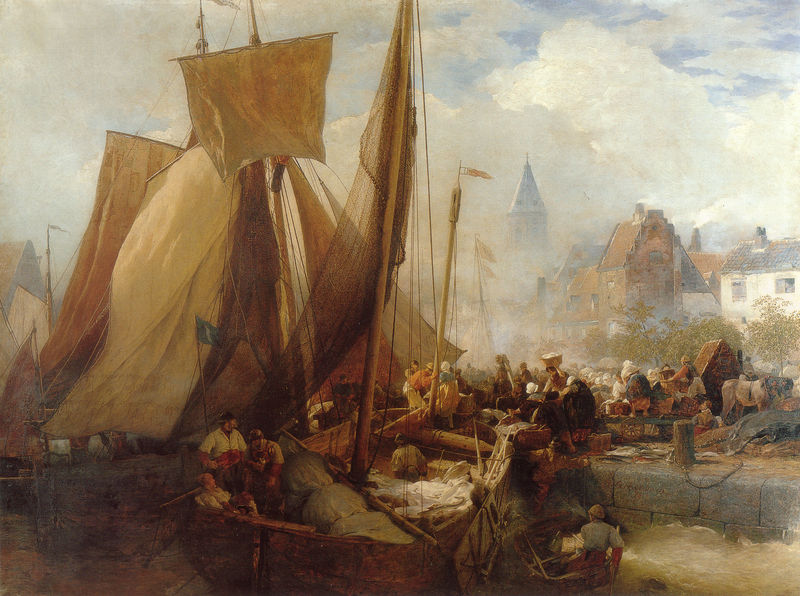
Titel: Fischmarkt in Ostende
Künstler: Andreas Achenbach
Standort: Düsseldorf
Institution: Kunstmuseum Düsseldorf im Ehrenhof
Schlagwörter: blau, gemälde, himmel, mann, meer, schatten, wasser, weiß, wolken, bäume, frauen, gelb, kirchturm, landschaft, menschen, ocker, see, stadt, ufer, braun, bunt, fenster, frankreich, frau, grau, hell, licht, männer, orange, schwarz, szene, dach, gebäude, haus, rot, tuch, wolke, ansammlung, beige, haube, leute, malerei, masse, menge, meschen, andrang, kappen, barock, mensch, spitze, stein, steine, holland, niederlande, öl, häuser, wind, kirche, rauch, sonne, realismus, händler, personen, theater, rosa, boot, boote, genre, handel, kamin, kamine, pferd, pferde, ruder, turm, bewegt, bewölkt, gischt, schiff, schiffe, segel, segelboot, segelschiffe, sommer, strand, wellen, fahnen, ort, fahne, fischer, flagge, mast, segelschiff, bündel, gepäck, kette, dorf, dächer, mauer, ziegel, dunst, nebel, tag, kutsche, markt, arbeiter, hafen, ladung, wagen, anleger, kai, kaimauer, masten, quai, ölgemälde, atlantik, dampf, querformat, seemann, seemänner, seile, tau, turner, ruderboot, anlegen, segelboote, taue, pfosten, segeln, segler, ortschaft, verkauf, fracht, seil, wolkig, getümmel, menschenmasse, hauben, menschenmenge, ritter, wimpel, regatta, mauern, eroberung, sfumato, flaggen, kapitän, matrosen, anker, ankunft, aufbruch, anlegestelle, tuche, ablegen, ware, hafenstadt, da vinci, vorsegel, beiboot, turn, menschne, pakete, angelegt, seeleute, rembrand, waren, flandern, massen, händer, ausladen, ansturm, überfüllt, nebl, fock, woke, meerh, ostende, boller, sgel, handelsstadt, handelshafen, berkauf, bollere, hafendorf, handelsleute, kaptain, wolkemn, landschafzt, schiffsladung